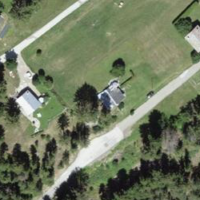
EUNIS habitat code: 55
Species observed at this site:
Centaurea scabiosa